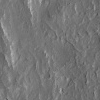
Atmospheric dust classification: not_dusty